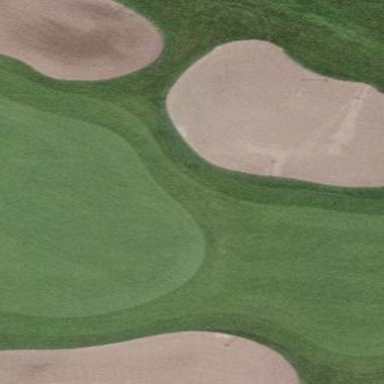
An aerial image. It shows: Bunker on golf course.